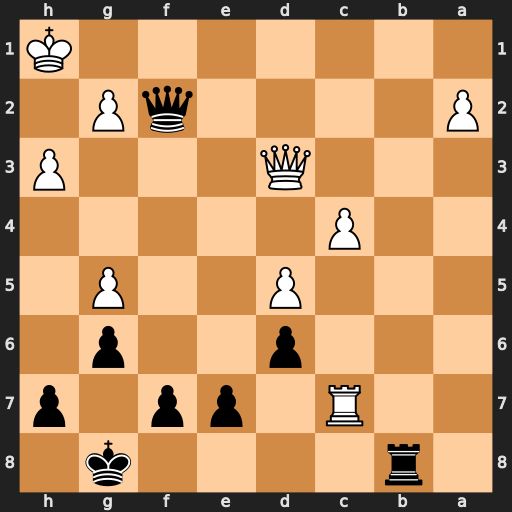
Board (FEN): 1r4k1/2R1pp1p/3p2p1/3P2P1/2P5/3Q3P/P4qP1/7K
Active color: b
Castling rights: -
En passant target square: -
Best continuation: Rb2 Rc8+ Kg7 Qc3+ f6 gxf6+ exf6 Qf3 Rb1+ Kh2 Qg1+ Kg3 Rf1 Qxf1 Qxf1